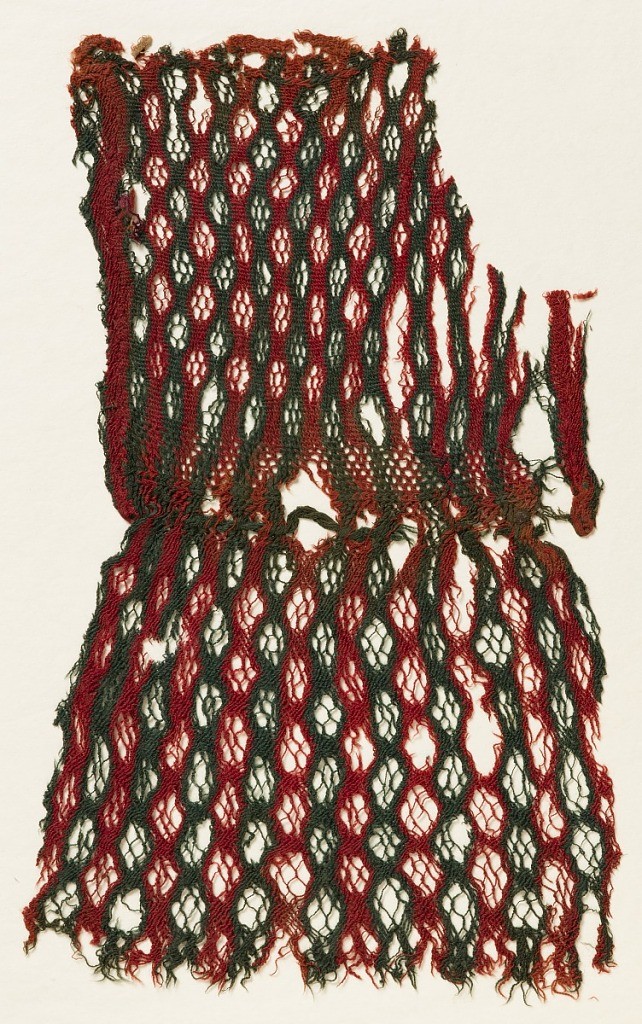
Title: Bag or head covering
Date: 5th century
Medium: wool Technique: sprang
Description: Fragment of headcovering or bag striped alternately red and green, with pattern of decorative holes.